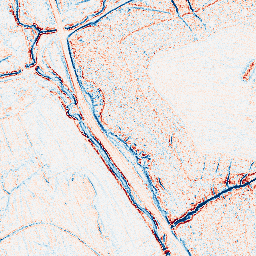
Category: edge_preserving
Decomposition family: anisotropic_diffusion
Decomposition parameters: iterations: 5
kappa: 10
gamma: 0.1
Upsampling method: sinc_blackman
Upsampling parameters: scale: 2
kernel_size: 16
Upsampling scale: 2